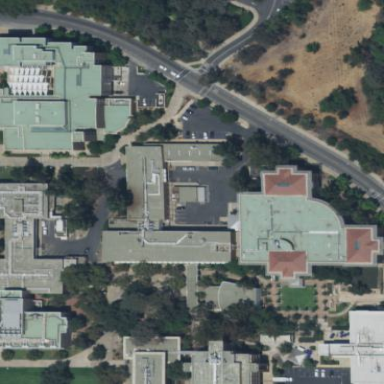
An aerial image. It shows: University building that houses library.